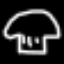
Label: mushroom